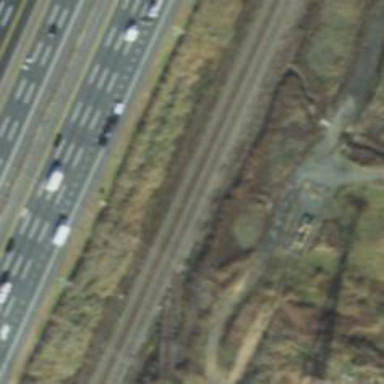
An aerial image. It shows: Abandoned spur railway.